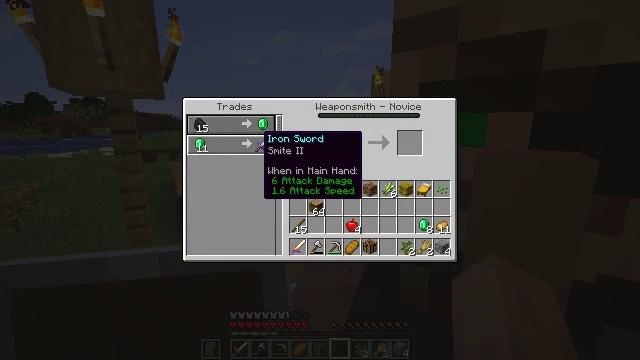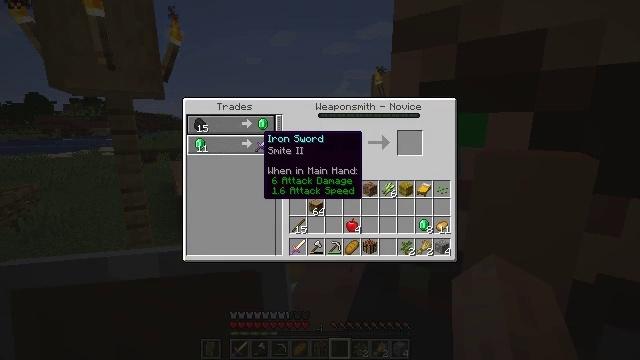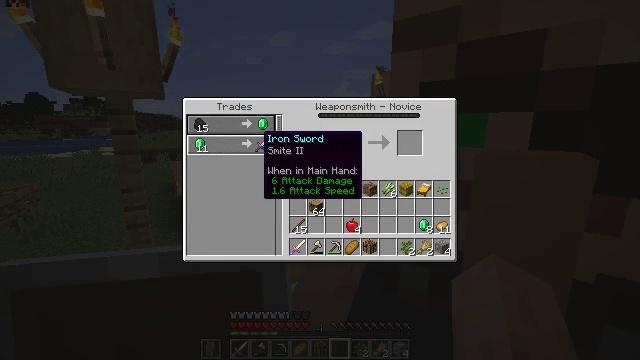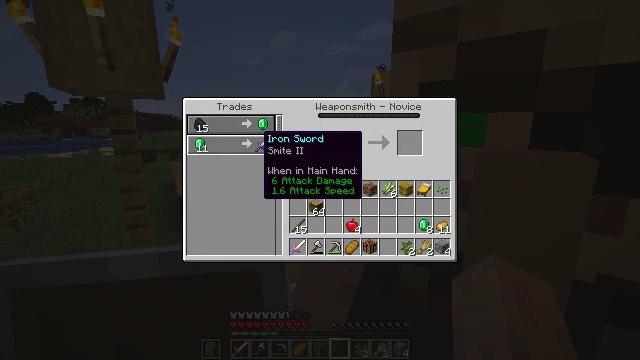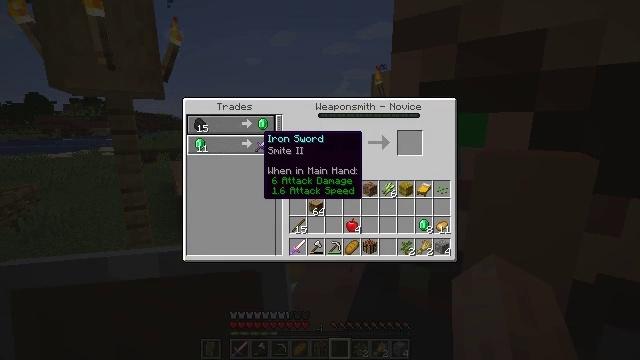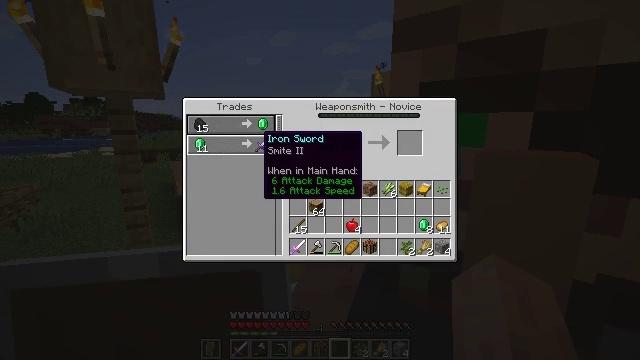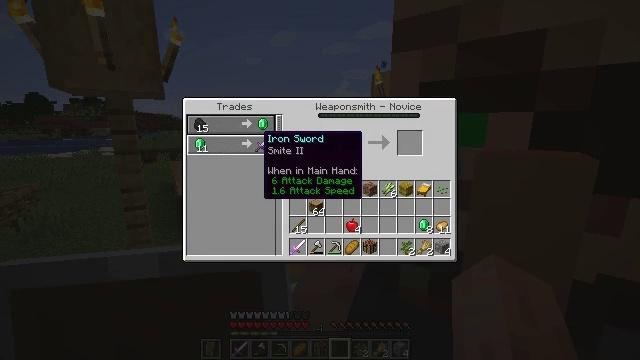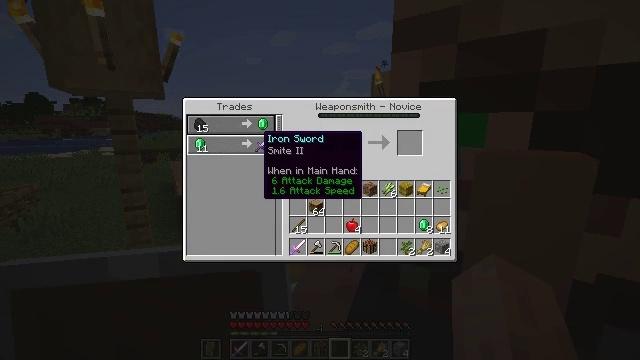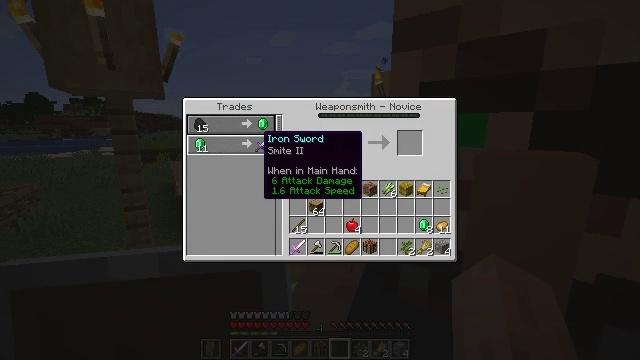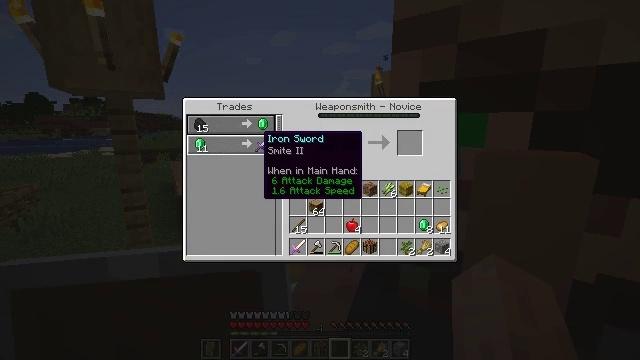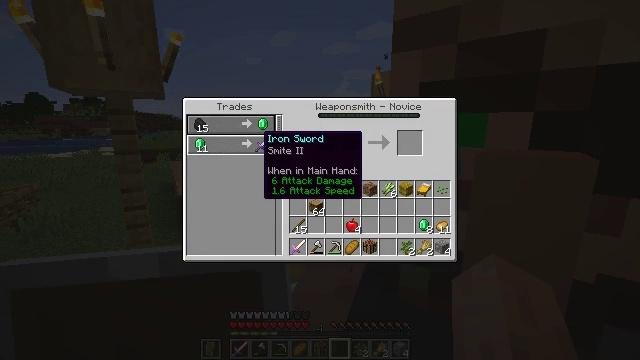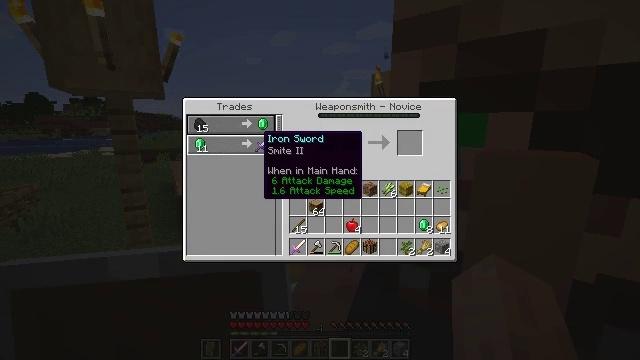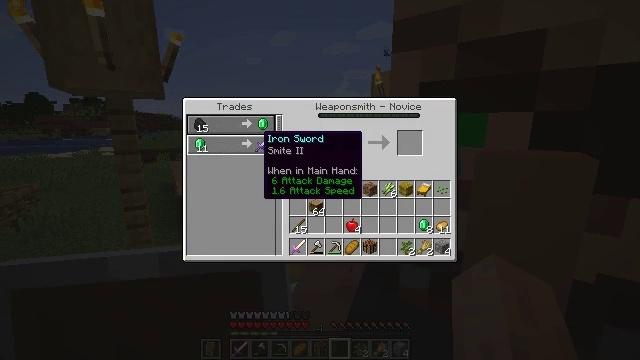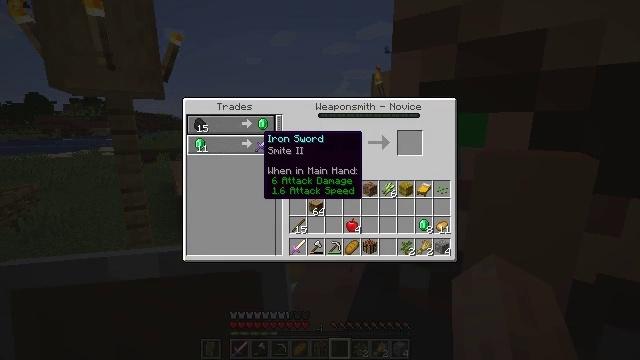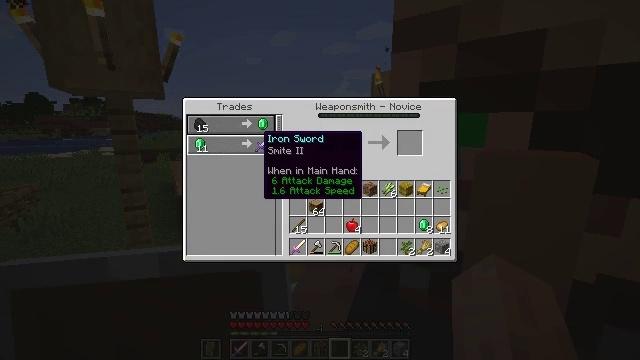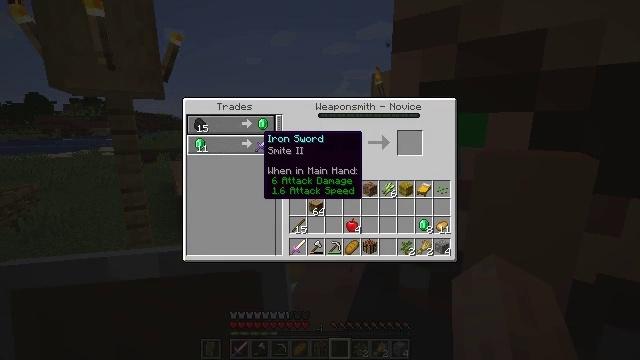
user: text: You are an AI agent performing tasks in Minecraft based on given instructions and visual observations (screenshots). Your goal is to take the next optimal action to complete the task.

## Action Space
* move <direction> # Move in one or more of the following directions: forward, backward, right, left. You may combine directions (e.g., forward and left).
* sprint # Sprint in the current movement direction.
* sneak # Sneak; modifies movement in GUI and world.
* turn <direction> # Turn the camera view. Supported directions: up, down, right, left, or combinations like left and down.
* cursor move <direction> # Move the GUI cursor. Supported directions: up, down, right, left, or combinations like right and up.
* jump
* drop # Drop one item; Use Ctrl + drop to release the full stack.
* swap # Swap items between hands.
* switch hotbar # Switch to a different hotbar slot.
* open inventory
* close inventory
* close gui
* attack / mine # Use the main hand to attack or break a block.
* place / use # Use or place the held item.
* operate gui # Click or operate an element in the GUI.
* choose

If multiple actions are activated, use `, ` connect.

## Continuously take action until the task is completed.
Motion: motion action
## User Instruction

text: Remove the grindstone from its place.
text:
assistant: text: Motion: no_op
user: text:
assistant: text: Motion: no_op
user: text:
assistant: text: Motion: no_op
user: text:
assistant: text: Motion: no_op
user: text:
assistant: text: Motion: no_op
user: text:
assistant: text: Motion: no_op
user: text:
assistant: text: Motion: no_op
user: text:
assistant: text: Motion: no_op
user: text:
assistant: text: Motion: no_op
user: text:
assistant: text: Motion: no_op
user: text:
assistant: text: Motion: no_op
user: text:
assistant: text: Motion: no_op
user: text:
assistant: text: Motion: no_op
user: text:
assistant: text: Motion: no_op
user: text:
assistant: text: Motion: no_op
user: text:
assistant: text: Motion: no_op
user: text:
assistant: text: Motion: no_op
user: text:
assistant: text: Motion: no_op
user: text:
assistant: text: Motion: no_op
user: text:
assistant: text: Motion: no_op
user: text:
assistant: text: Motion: no_op
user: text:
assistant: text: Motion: no_op
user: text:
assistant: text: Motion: no_op
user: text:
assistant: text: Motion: no_op
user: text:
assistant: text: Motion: no_op
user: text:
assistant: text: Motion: no_op
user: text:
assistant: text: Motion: no_op
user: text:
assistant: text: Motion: no_op
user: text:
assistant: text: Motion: no_op
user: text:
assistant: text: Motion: no_op